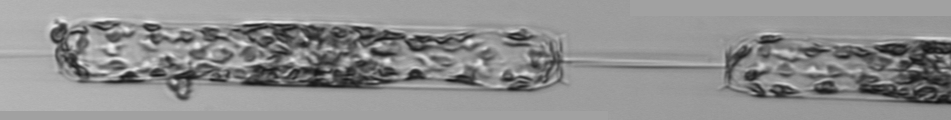
Label: Ditylum_brightwellii